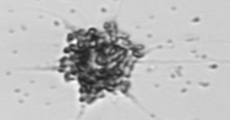
Label: Dictyocha